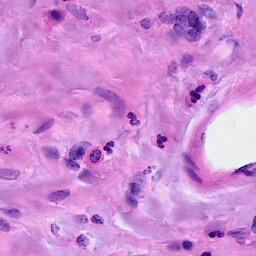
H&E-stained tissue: Breast